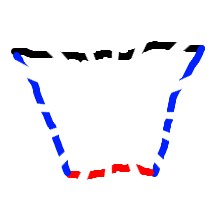
Shape: trapezoid